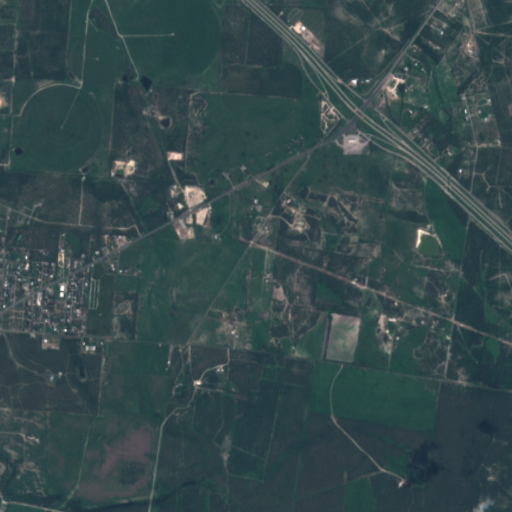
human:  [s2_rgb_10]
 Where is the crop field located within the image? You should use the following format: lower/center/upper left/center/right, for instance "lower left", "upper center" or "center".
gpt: The crop field is located in the lower left of the image.
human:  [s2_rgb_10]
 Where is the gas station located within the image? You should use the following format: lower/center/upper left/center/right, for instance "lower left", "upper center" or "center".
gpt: The gas station is located in the upper right of the image.
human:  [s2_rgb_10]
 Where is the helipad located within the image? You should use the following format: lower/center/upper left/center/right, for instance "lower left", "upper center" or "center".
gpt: The helipad is located in the upper center of the image.
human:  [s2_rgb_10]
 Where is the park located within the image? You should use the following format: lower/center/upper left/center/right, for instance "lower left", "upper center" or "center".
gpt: The park is located in the lower left of the image.
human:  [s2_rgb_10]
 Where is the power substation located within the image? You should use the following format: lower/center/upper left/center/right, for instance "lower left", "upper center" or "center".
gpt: The power substation is located in the center of the image.
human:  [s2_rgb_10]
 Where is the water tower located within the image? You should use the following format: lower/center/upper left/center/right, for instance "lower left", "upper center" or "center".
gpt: The water tower is located in the center left of the image.
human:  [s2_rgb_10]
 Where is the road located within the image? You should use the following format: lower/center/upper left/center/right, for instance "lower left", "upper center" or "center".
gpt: There is no road in the image.